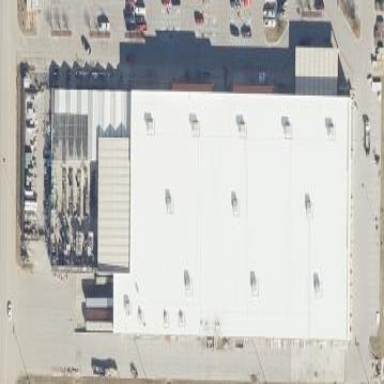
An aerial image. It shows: Retail building.